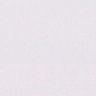
Metastatic tissue present: no